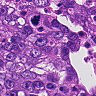
Metastatic tissue present: yes